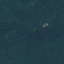
Land use / land cover: Forest